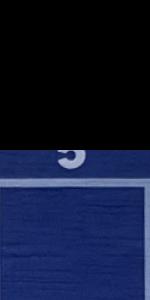
Label: Empty